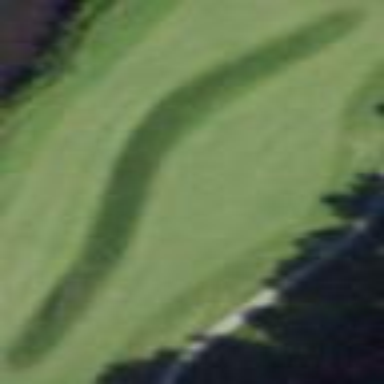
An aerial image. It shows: Area with grass used as rough in golf course.